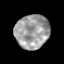
Tissue: prostate
Cell type: T cells
Senescence score: 0.3541
Nuclear area (px): 1115
Mean DAPI intensity: 159.908